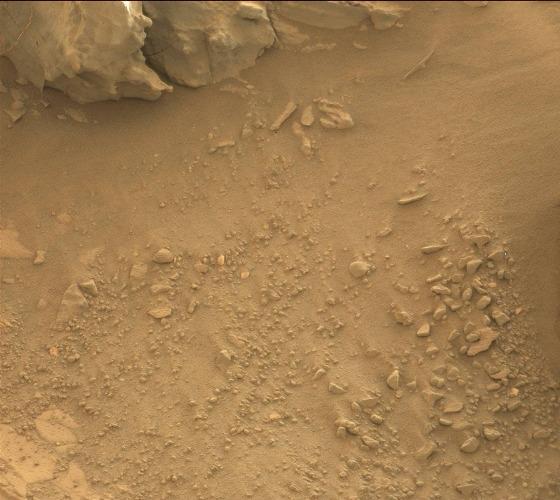
Terrain classes present: Bedrock, Gravel / Sand / Soil, Rock, Shadow